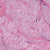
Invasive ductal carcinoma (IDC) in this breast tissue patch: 1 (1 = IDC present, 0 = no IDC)